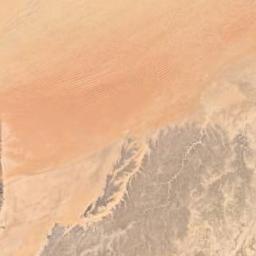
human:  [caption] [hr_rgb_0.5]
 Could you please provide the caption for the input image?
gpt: The yellow desert is next to the bare land .

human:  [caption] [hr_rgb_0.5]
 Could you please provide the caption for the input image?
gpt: The desert has yellow sand and some mountains .

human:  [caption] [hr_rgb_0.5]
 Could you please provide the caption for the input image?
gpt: It is a large piece of flat yellow desert .

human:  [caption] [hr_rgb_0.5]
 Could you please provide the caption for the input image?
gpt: There are some ravines in this desert .

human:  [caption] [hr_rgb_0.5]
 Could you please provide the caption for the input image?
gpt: A desert covered with sand and some bare land .